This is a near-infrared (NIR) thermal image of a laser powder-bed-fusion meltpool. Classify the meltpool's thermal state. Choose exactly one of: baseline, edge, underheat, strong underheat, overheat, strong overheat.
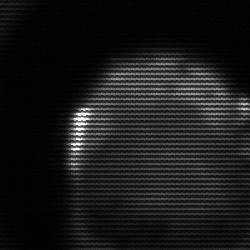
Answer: edge